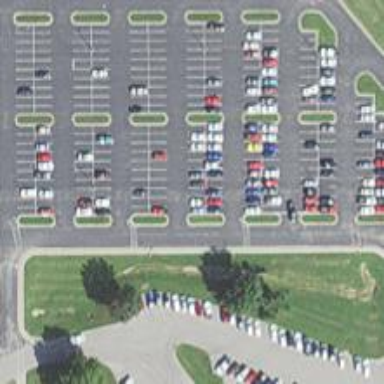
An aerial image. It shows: Parking area.